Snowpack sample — Loveland Pass, Silver Plume, Colorado, USA (2/11/26, 12:00 PM MST)
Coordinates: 39.663, -105.886
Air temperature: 35 °F
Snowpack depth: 82 cm
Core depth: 30 cm
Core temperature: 23 °F
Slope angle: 13°, slope face: 12°
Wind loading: high
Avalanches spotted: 1
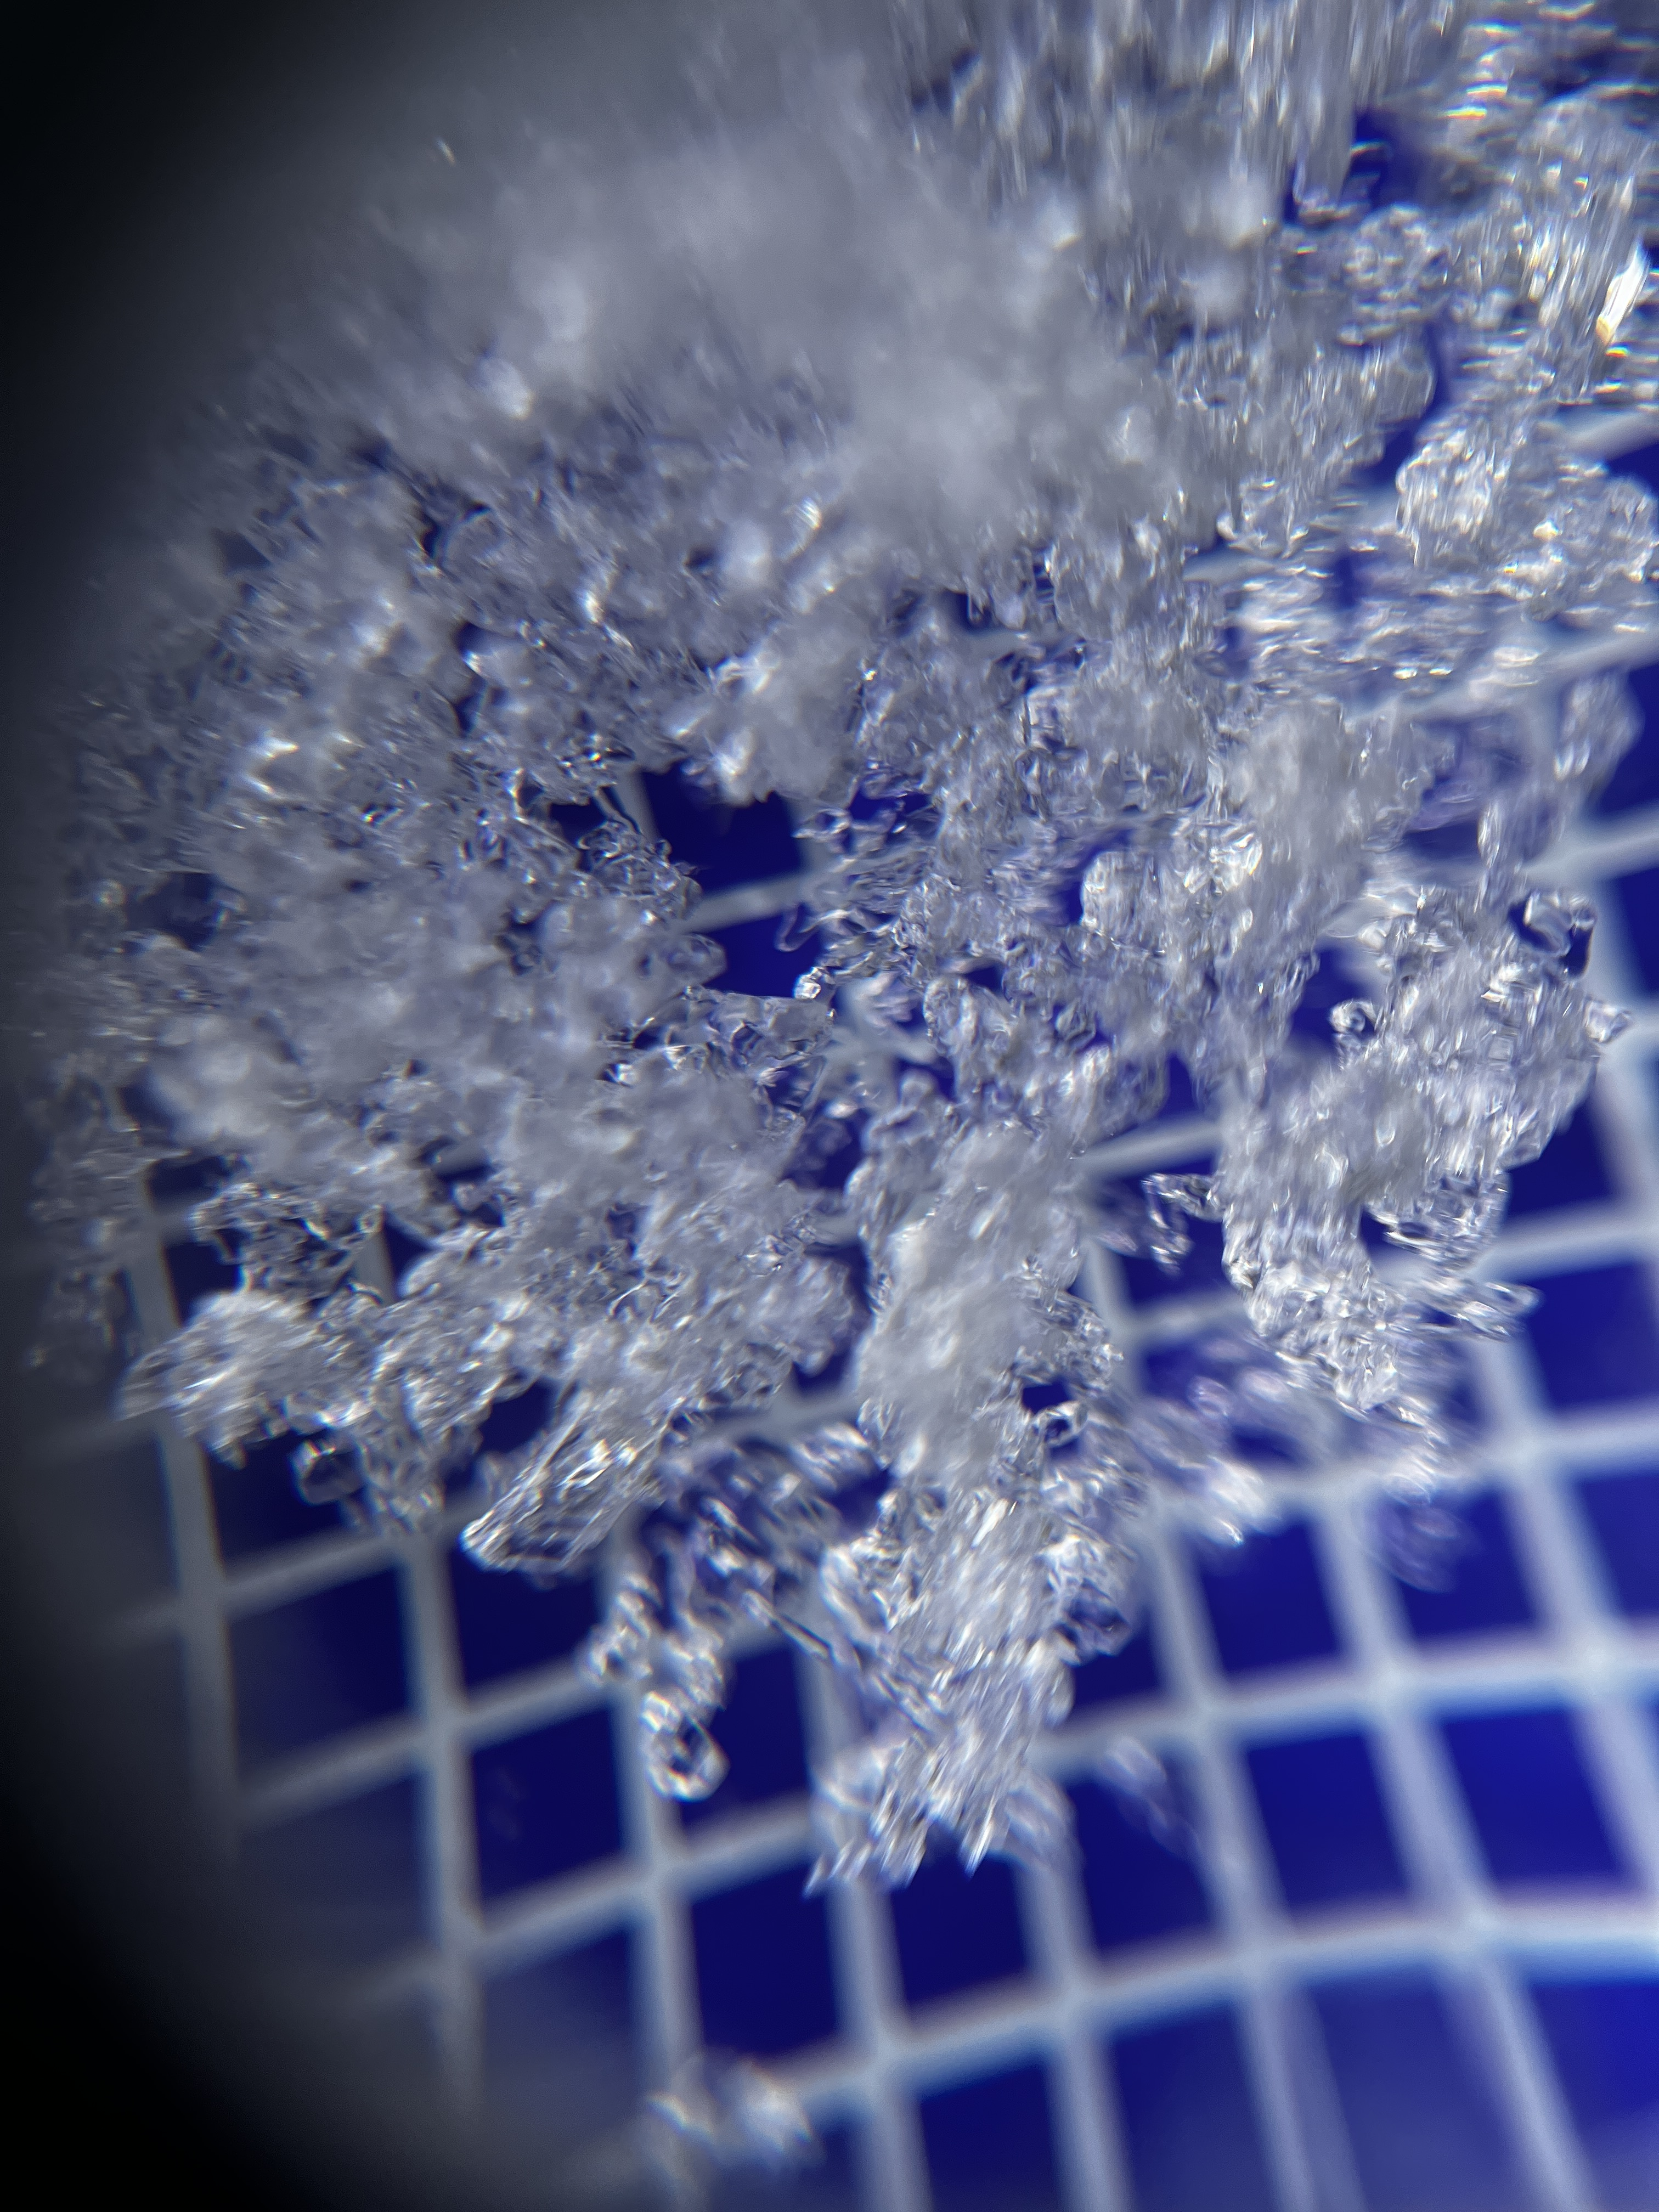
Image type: magnified_profile
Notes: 1 small avalanche spotted on the north side of the bowl, lots of wind loading